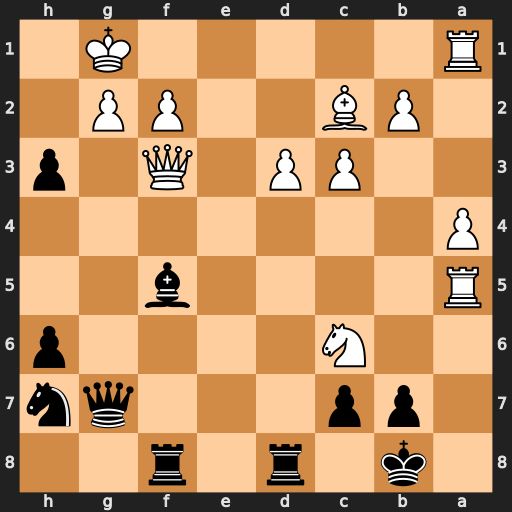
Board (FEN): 1k1r1r2/1pp3qn/2N4p/R4b2/P7/2PP1Q1p/1PB2PP1/R5K1
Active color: b
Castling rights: -
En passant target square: -
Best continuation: bxc6 Qxc6 Qxg2+ Qxg2 hxg2